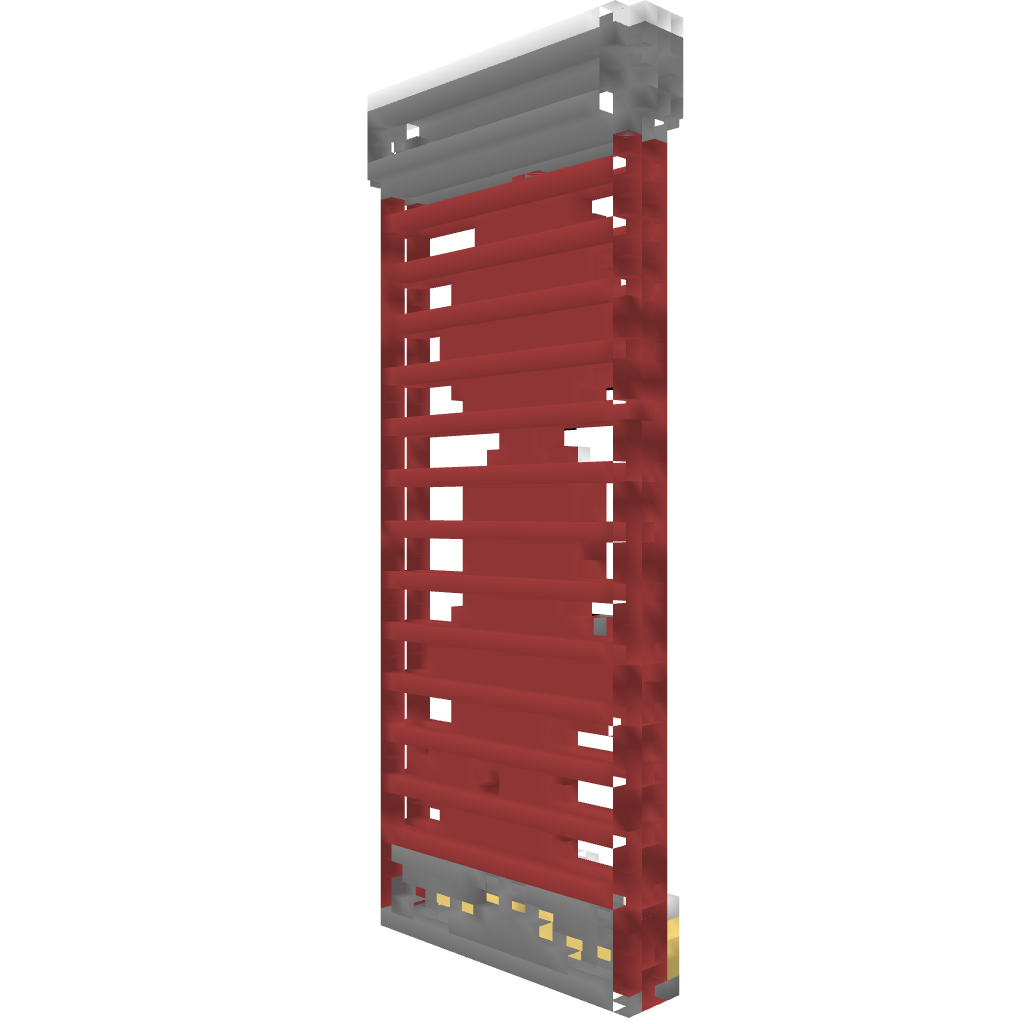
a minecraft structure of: Enderman farm bad low quality